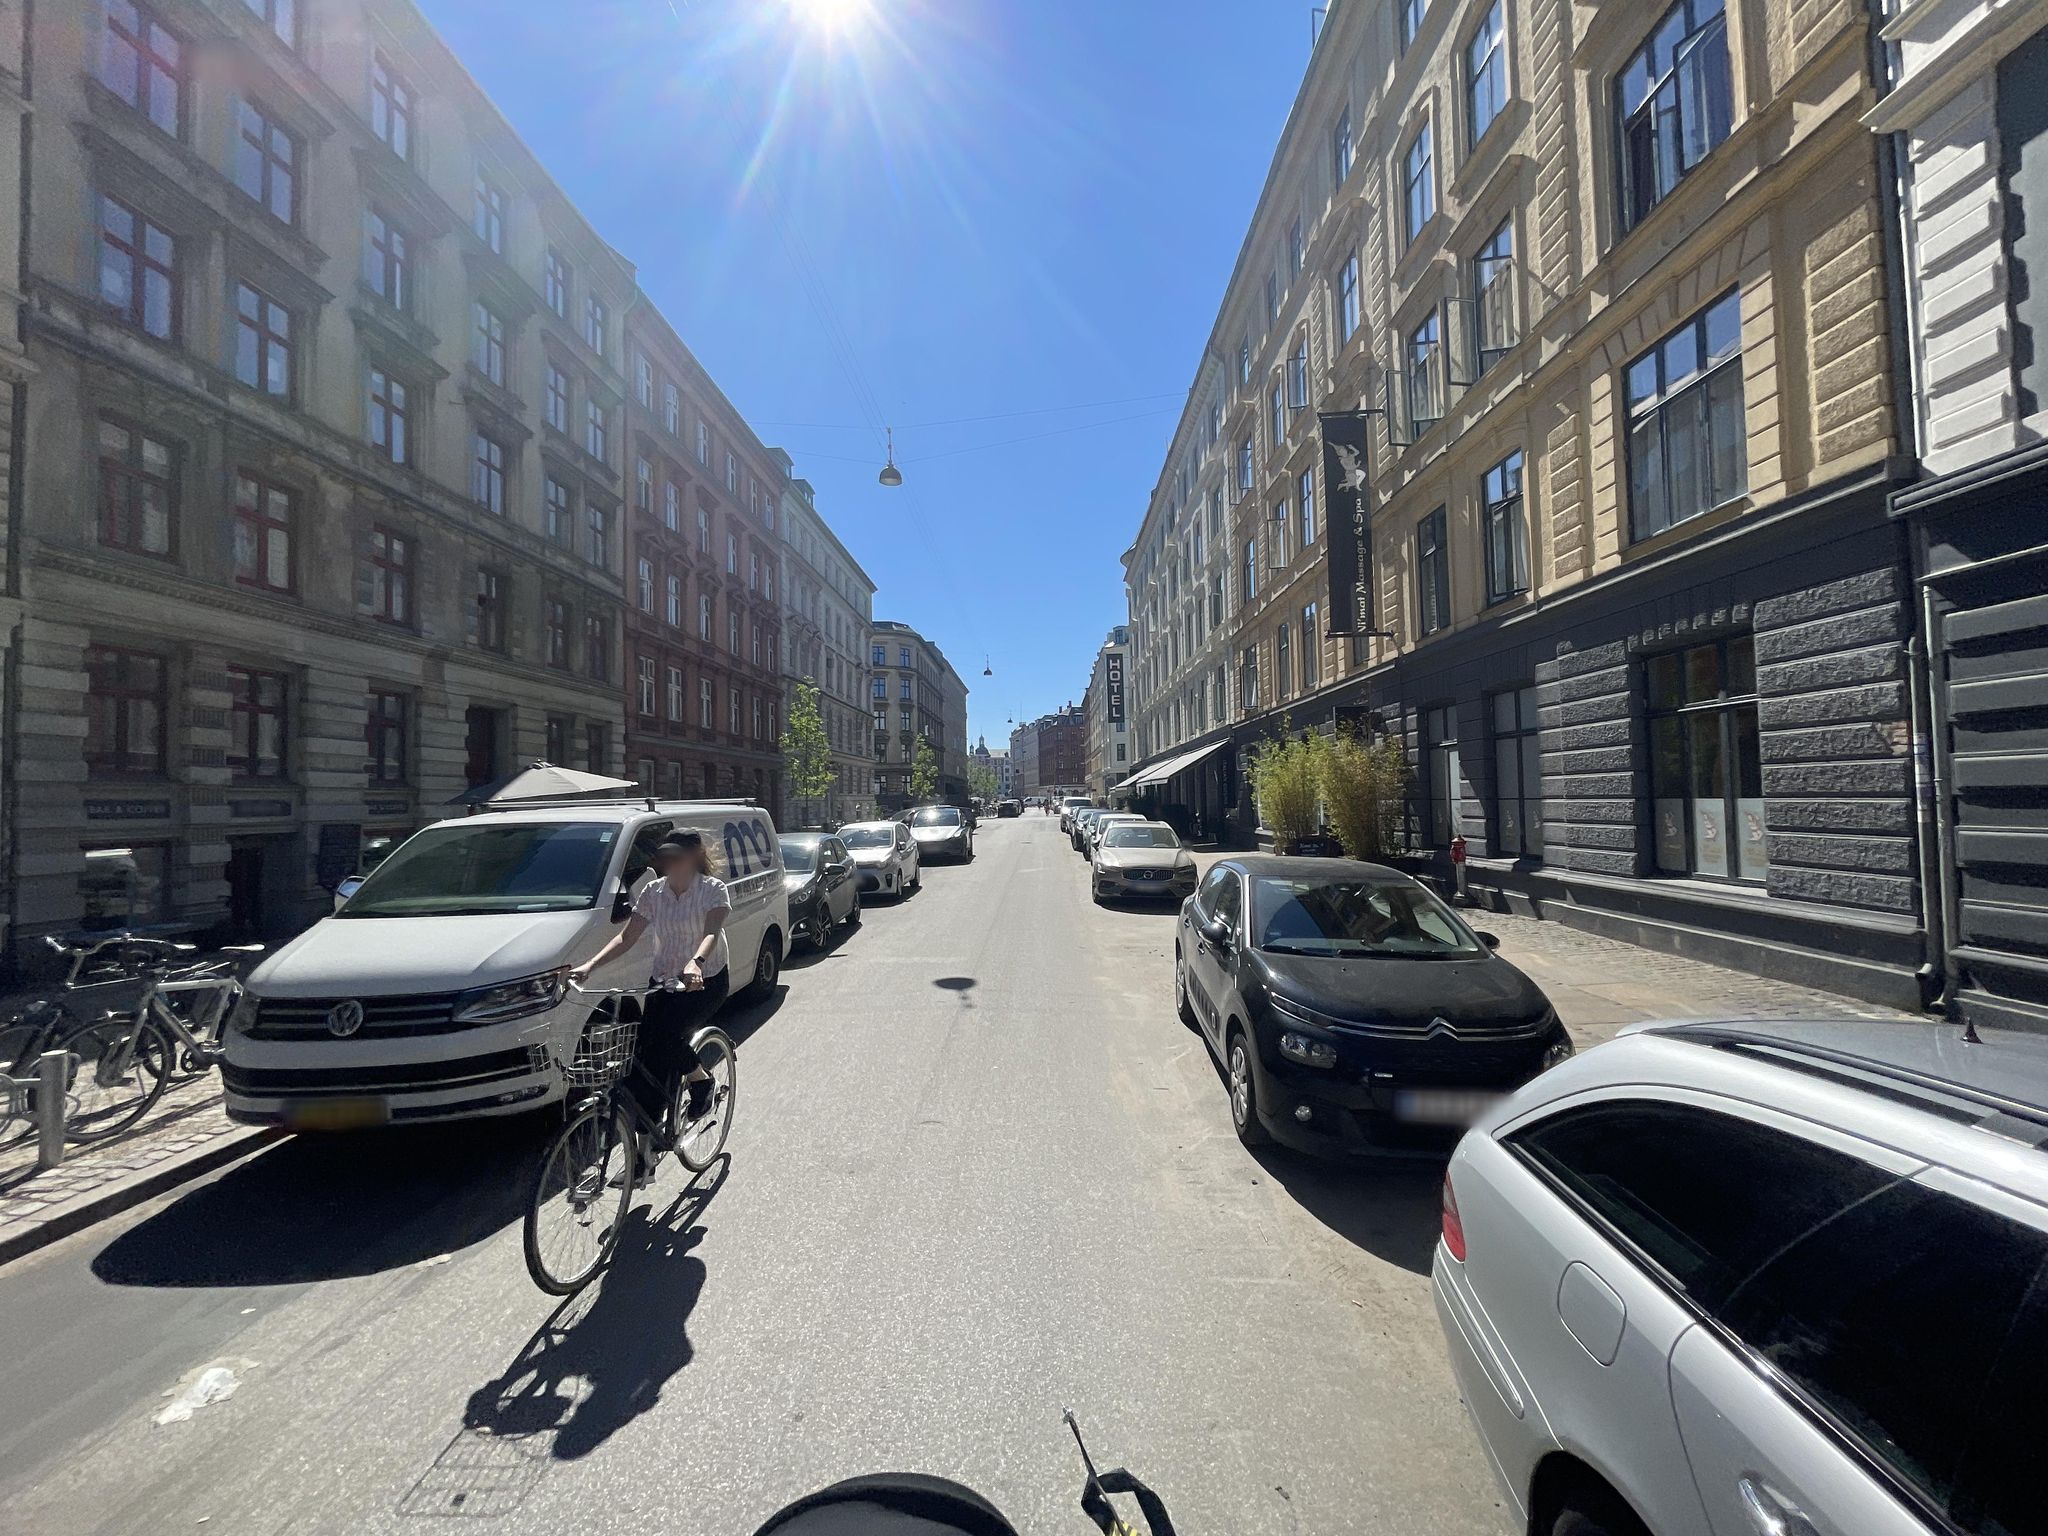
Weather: clear
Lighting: day
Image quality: good
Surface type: driving surface
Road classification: tertiary
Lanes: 2
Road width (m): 5.5
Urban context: urban centre
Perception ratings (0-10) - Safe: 5.22, Lively: 8.55, Beautiful: 4.6, Boring: 7.92, Depressing: 1.06, Wealthy: 6.04